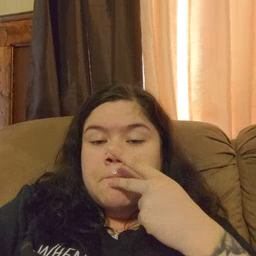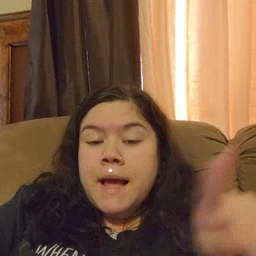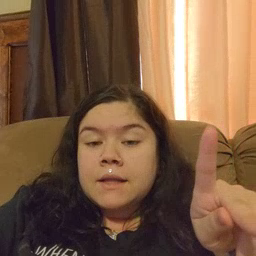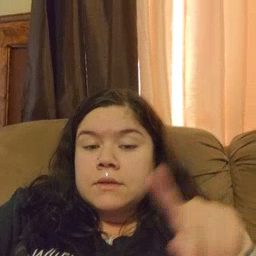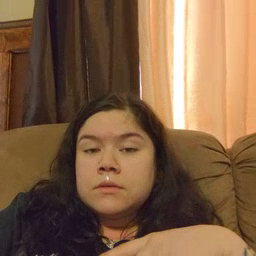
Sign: pen